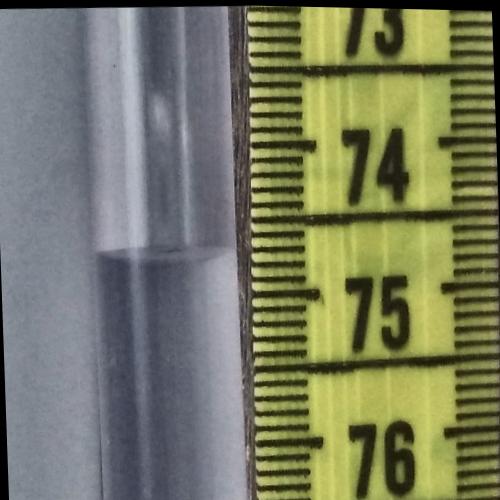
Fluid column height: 74.7 cm